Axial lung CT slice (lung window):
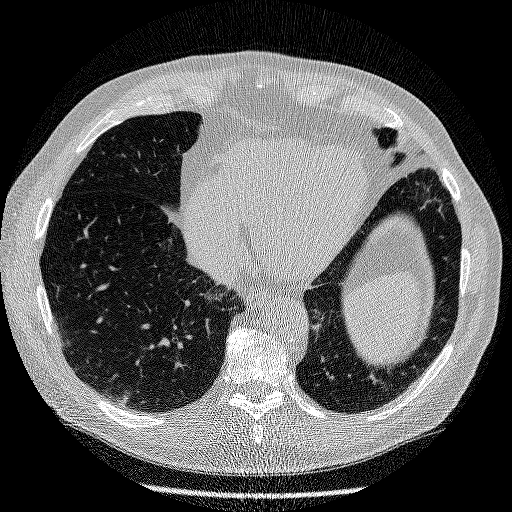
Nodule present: no